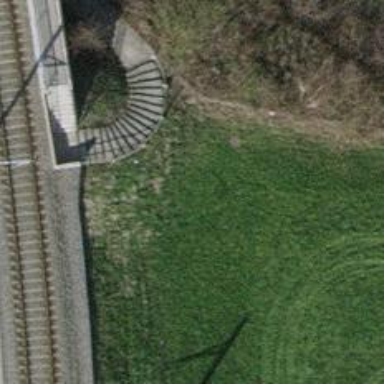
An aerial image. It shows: Road with steps.